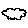
Label: cloud